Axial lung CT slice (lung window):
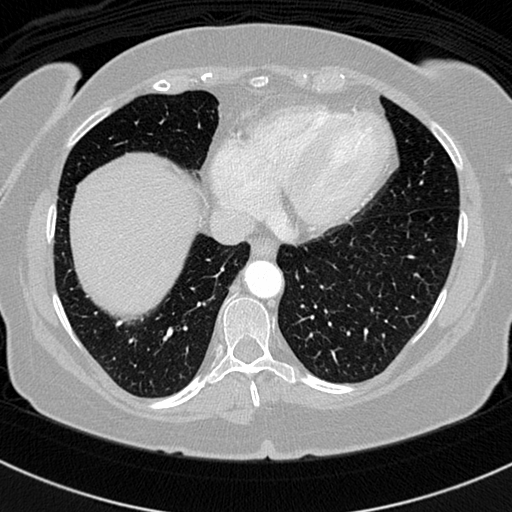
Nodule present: no